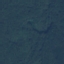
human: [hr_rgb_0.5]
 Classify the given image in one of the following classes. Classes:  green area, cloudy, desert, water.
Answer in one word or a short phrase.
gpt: green area